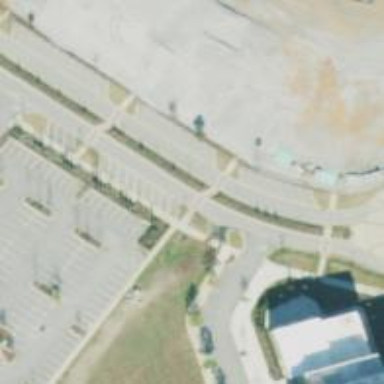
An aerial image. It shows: Footway that serves as traffic island.